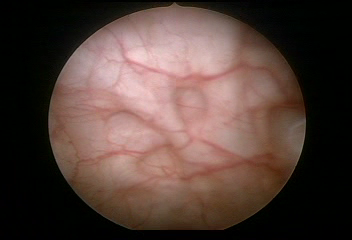
Modality: WLC
Class: Normal mucosa
Bladder cancer association: No